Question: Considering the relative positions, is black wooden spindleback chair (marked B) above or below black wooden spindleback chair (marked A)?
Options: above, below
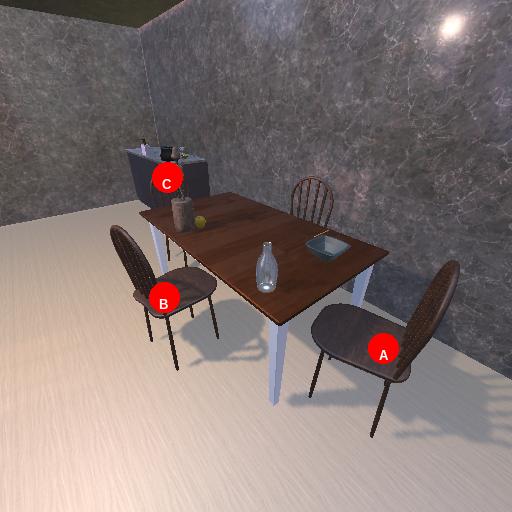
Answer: above